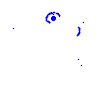
Particle: electron